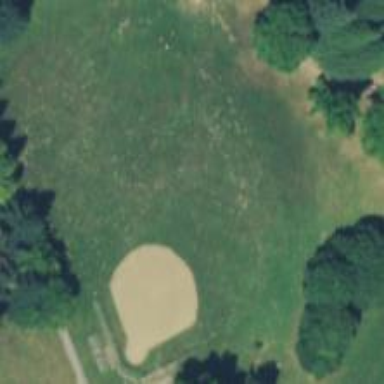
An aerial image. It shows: Baseball pitch for leisure land activities.